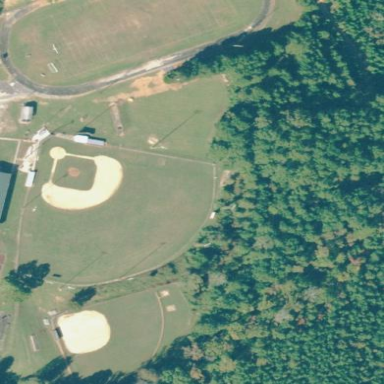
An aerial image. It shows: Baseball pitch for leisure land activities.